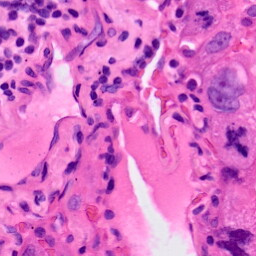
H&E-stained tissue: Lung